Interaction volume radius: 5 \u00c5
Interaction volume height: 15 \u00c5
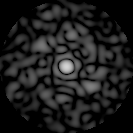
Disorder parameter: 0.8071